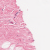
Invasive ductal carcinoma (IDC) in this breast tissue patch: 0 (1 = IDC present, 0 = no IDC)